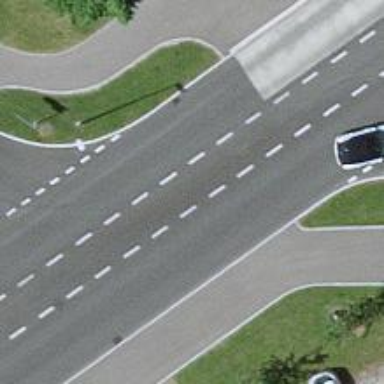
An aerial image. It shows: Marked crossing.